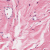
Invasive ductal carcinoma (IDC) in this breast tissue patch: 0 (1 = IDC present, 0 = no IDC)